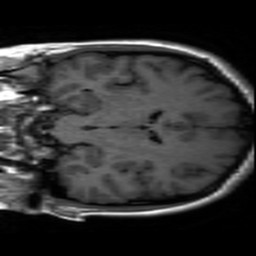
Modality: inplaneT1
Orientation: coronal
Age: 21
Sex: female
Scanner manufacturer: ge
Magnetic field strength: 3 T
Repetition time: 2.499 s
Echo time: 0.02513 s